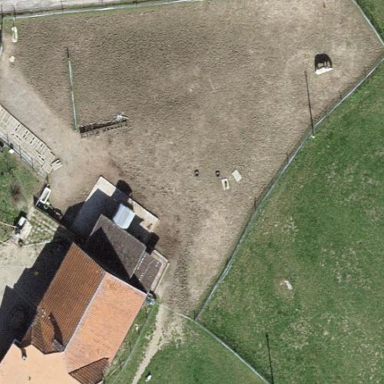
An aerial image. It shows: Fence enclosing pasture meadow.